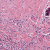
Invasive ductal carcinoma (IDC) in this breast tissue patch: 1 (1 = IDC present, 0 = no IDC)